Question: I need to decode a 3des string in a php and I have no experience in decripting so far...
First step is: get the key and the set of strings to decode - I have that already.
I have this information about algorythm:
type: CBC,
padding - PKCS5,
initialization vector (iv?) - array of eight zeros
I try this way:
'''
// very simple ASCII key and IV
$key = "passwordDR0wSS@P6660juht";
$iv = "password";
//$iv = array('0','0','0','0','0','0','0','0');
//$iv = "<PHONE>";
$cipher = mcrypt_module_open(MCRYPT_3DES, '', 'cbc', '');
//$iv = mcrypt_enc_get_iv_size($cipher);
// DECRYPTING
echo "<b>String to decrypt:</b><br />51196a80db5c51b8523220383de600fd116a947e00500d6b9101ed820d29f198c705000791c07ecc1e090213c688a4c7a421eae9c534b5eff91794ee079b15ecb862a22581c246e15333179302a7664d4be2e2384dc49dace30eba36546793be<br /><br />";
echo "<b>Decrypted 3des string:</b><br /> ".SimpleTripleDesDecrypt('51196a80db5c51b8523220383de600fd116a947e00500d6b9101ed820d29f198c705000791c07ecc1e090213c688a4c7a421eae9c534b5eff91794ee079b15ecb862a22581c246e15333179302a7664d4be2e2384dc49dace30eba36546793be')."<br />";
function SimpleTripleDesDecrypt($buffer) {
global $key, $iv, $cipher;
mcrypt_generic_init($cipher, $key, $iv);
$result = rtrim(mdecrypt_generic($cipher, hex2bin($buffer)), "");
mcrypt_generic_deinit($cipher);
return $result;
}
function hex2bin($data)
{
$len = strlen($data);
return pack("H" . $len, $data);
}
'''
At the beginnig you see example data, and on this data code works fine. Problem starts when I try to use my own data I get from database by SOAP webservice. I see this error:
Warning: pack() [function.pack]: Type H: illegal hex digit in....

I get this despite making attempts with different types of codings in the script. Script file itself is in ANCI.
Also: as you see in comments I also have made some experiments with IV but it doesn't make sense without dealing with first problem I gues.
Another thing is padding == PKCS5. Do I need to use it, and how should I do it in my case?
I would really appreciate help with this.
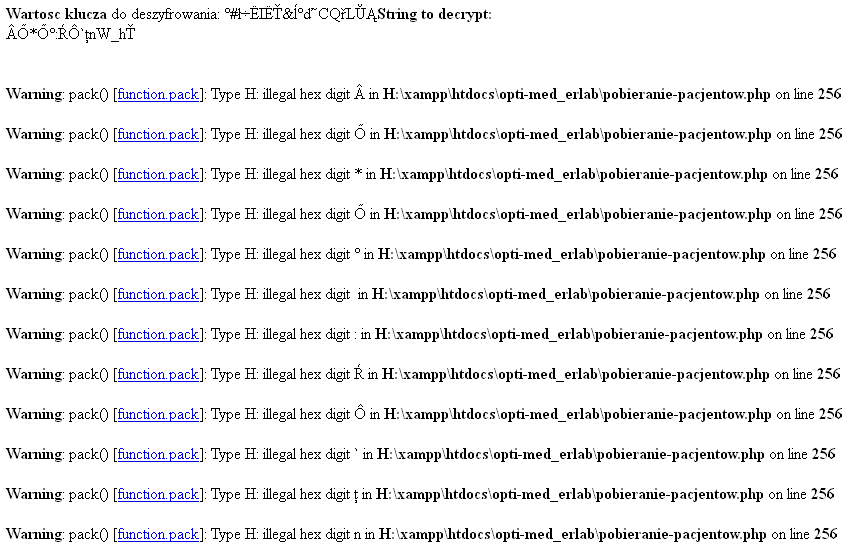
Answer: Ok, I have found a solution based mostly on this post: <URL> - thanx guys and +1.
'''
$iv = array('0','0','0','0','0','0','0','0');
echo @decryptText($temp->patient->firstName, $deszyfrator->return->rawDESKey, $iv);
echo @decryptText($temp->patient->surname, $deszyfrator->return->rawDESKey, $iv);
function decryptText($encryptText, $key, $iv) {
$cipherText = base64_decode($encryptText);
$res = mcrypt_decrypt("tripledes", $key, $cipherText, "cbc", $iv);
$resUnpadded = pkcs5_unpad($res);
return $resUnpadded;
}
function pkcs5_unpad($text)
{
$pad = ord($text{strlen($text)-1});
if ($pad > strlen($text)) return false;
if (strspn($text, chr($pad), strlen($text) - $pad) != $pad) return false;
return substr($text, 0, -1 * $pad);
}
'''
However I get a warning (hidden with @ now). "Iv should have the same lenght as block size" - I tried all combinations I could figure out and I can't get rid of it. Any idea people?
Edit: secondary problem fixed to. This kode will fix the iv:
'''
$iv_size=mcrypt_get_iv_size("tripledes","cbc");
$iv = str_repeat("", $iv_size); //iv size for 3des is 8
'''